Question: This is the content of $records

If I wanted to display the "key" of this key array, how to code?
e.g. in first round of foreach loop I like to display
1 (key), 1 (id), 10 (price) and so on.
I would use $record['id'], $record['price'], but I don't know what to code to display the key?
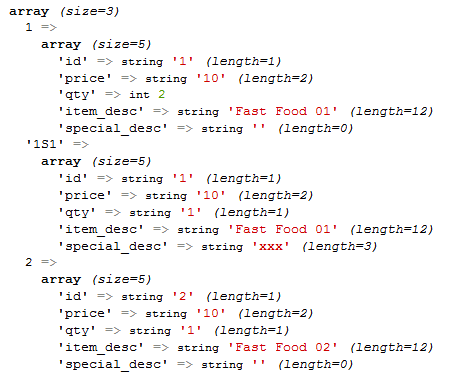
Answer: '''
foreach($records as $key=>$record){
echo "key: ".$key."</br>";
echo "ID: ".$record['id']."</br>";
echo "Price: ".$record['price']."</br>";
}
'''